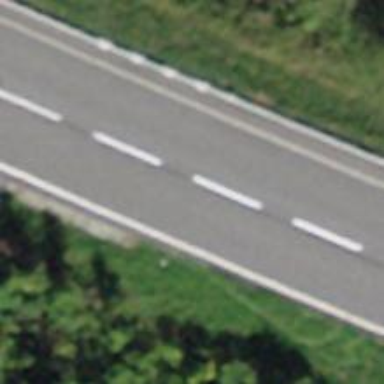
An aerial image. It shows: Asphalt trunk_link highway with motorroad access.